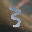
Label: 3